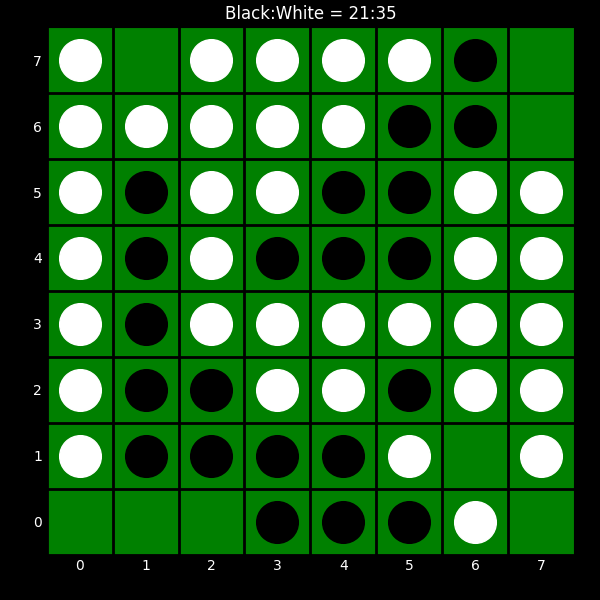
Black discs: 21
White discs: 35